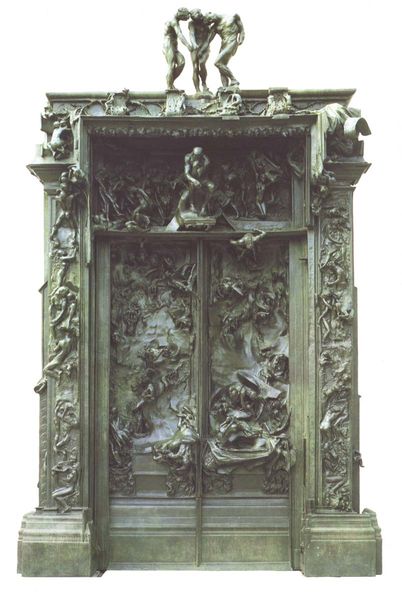
Titel: Das Höllentor
Künstler: Auguste Rodin
Institution: Paris, Musée Rodin
Schlagwörter: kampf, grün, menschen, männer, pfeiler, tür, ornament, sockel, drei, relief, figuren, krieg, ornamente, eisen, denker, portal, statuen, verzierungen, überladen, unäbersichtlich, eingang verzierungen marmor prächtig relief